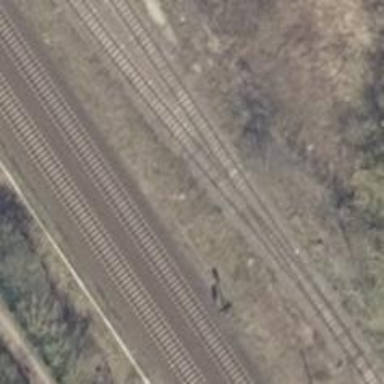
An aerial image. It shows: Disused railway yard.